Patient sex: M
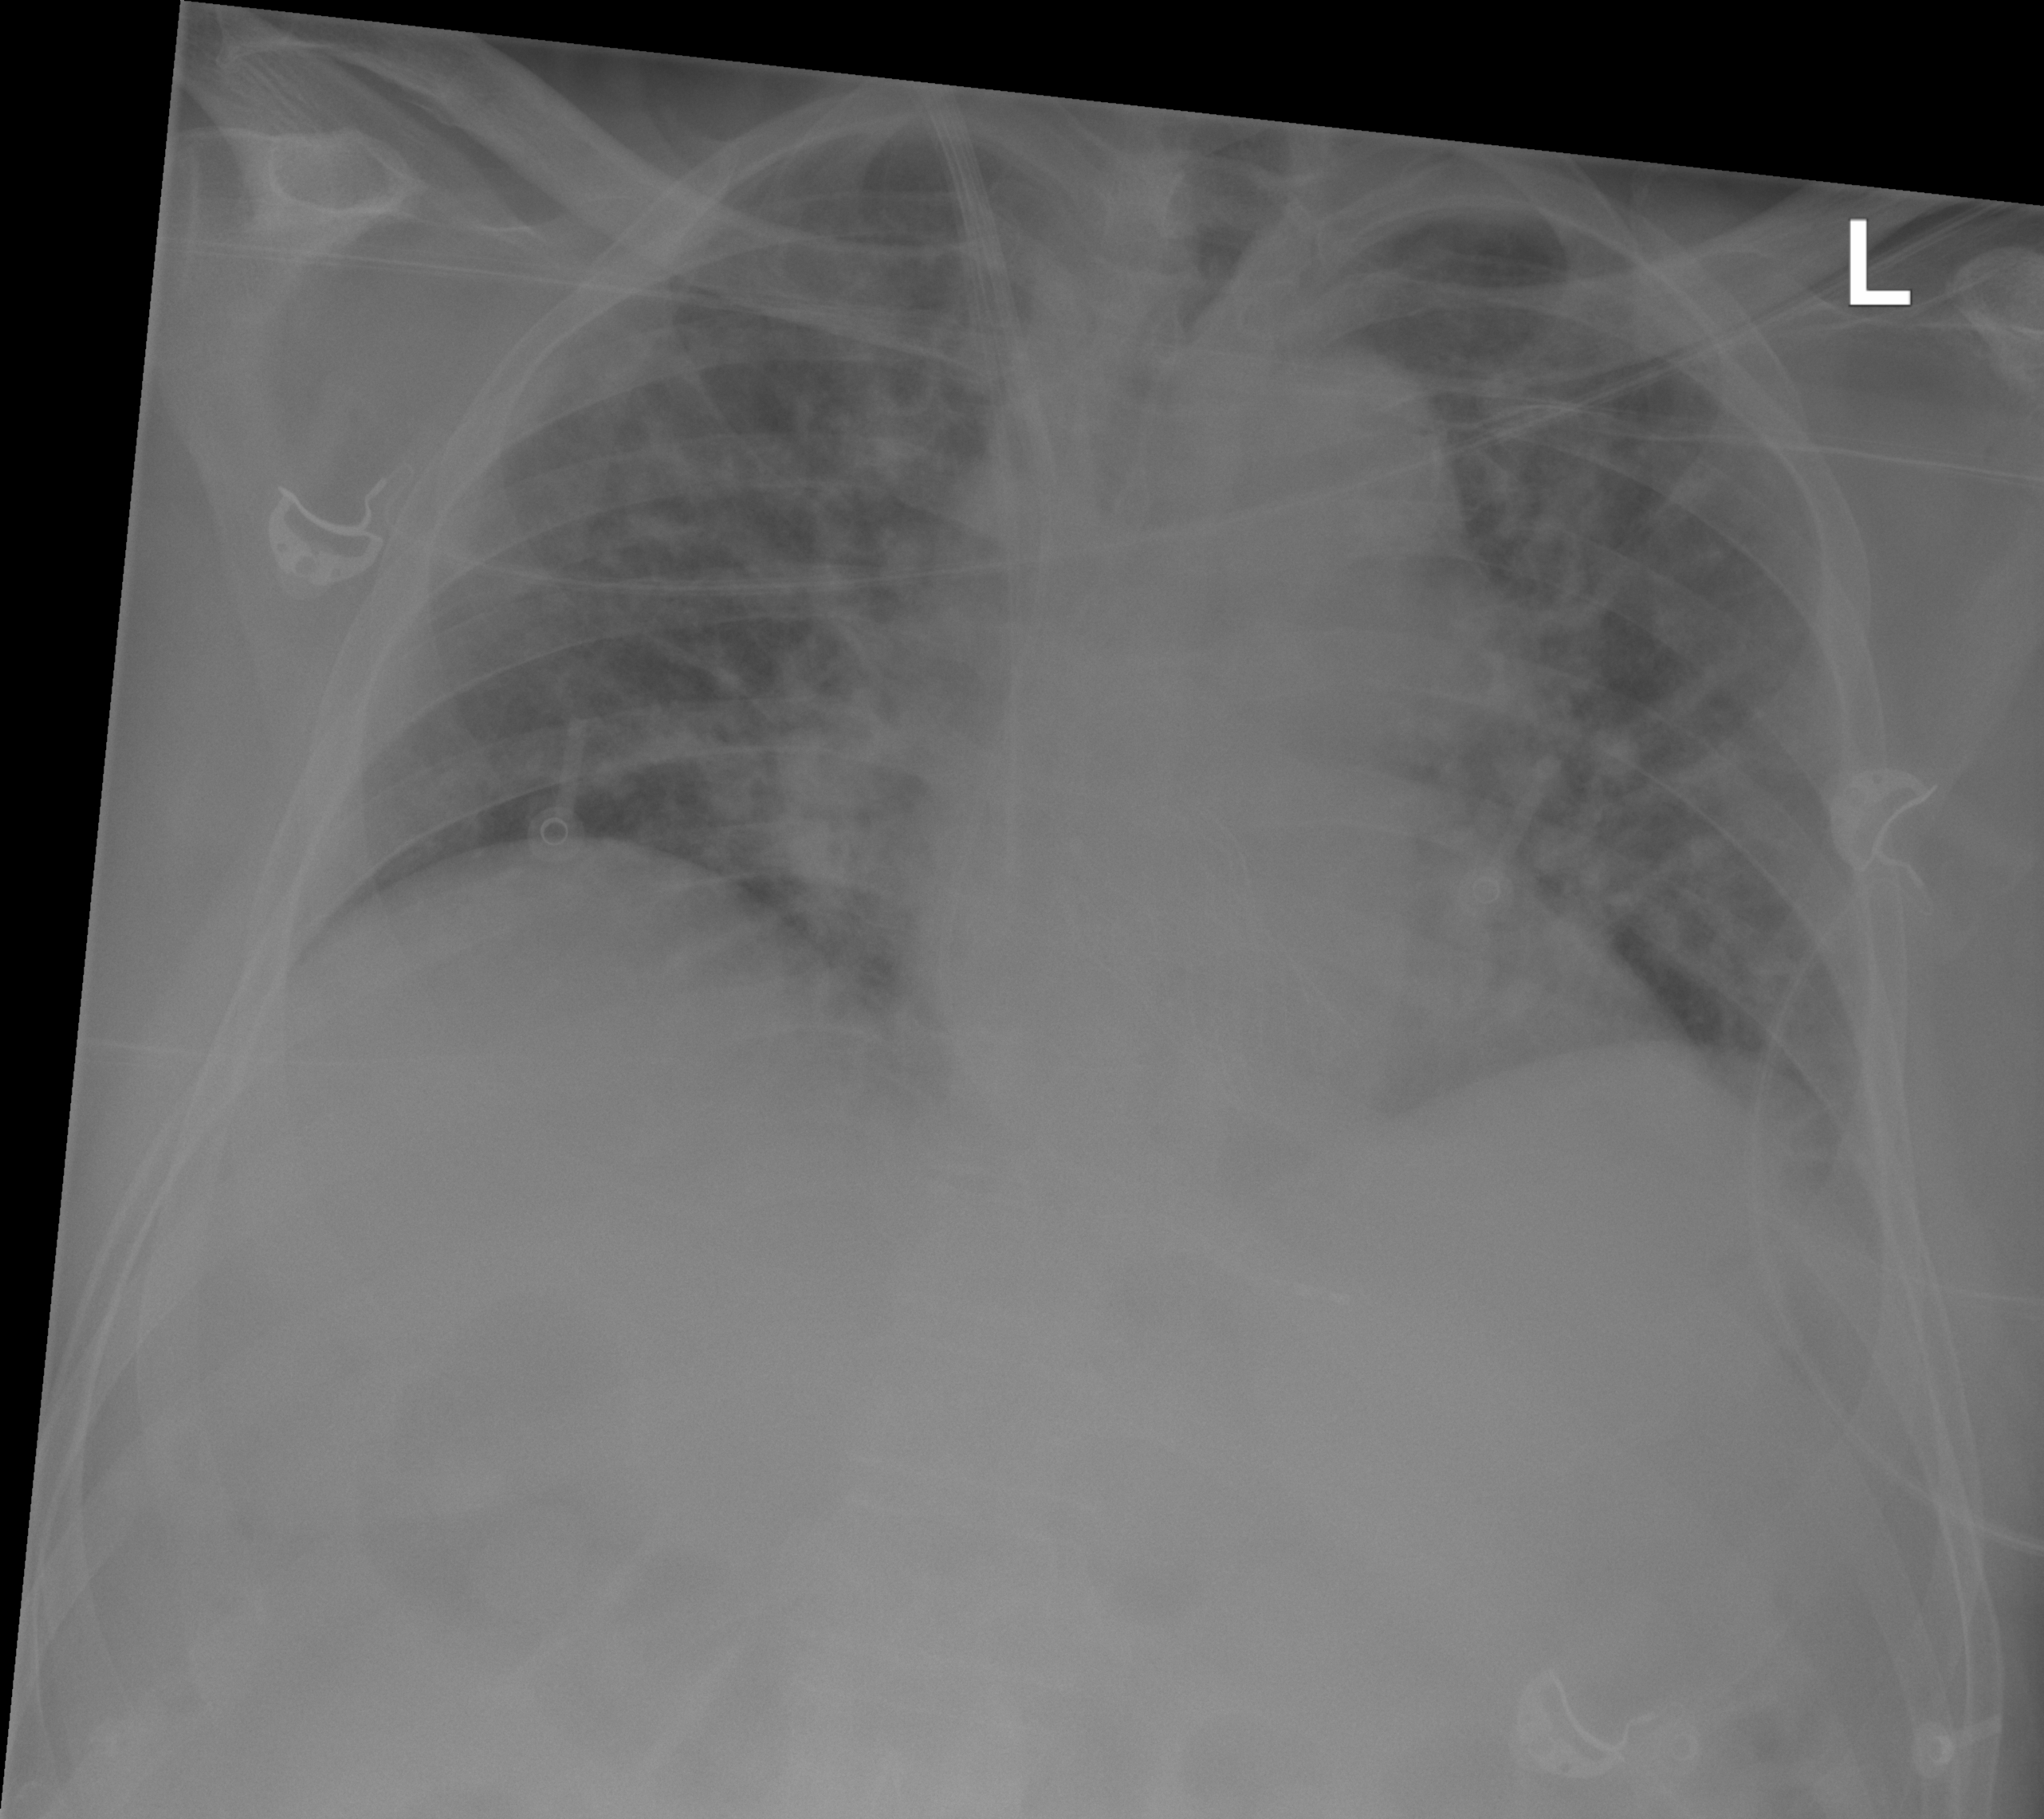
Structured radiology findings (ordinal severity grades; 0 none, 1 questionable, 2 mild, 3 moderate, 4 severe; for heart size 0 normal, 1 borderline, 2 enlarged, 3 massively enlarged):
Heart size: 2
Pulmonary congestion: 2
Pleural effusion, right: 0
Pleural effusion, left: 0
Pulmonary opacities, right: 0
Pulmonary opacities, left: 0
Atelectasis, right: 0
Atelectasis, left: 2